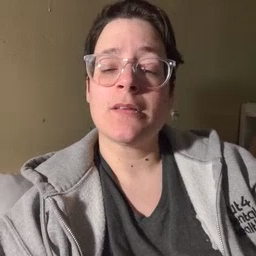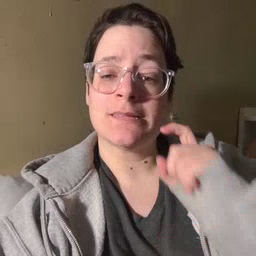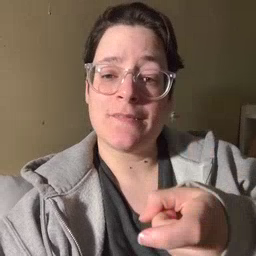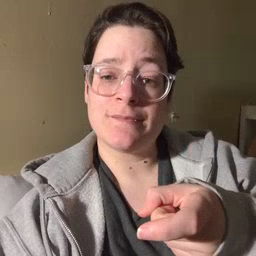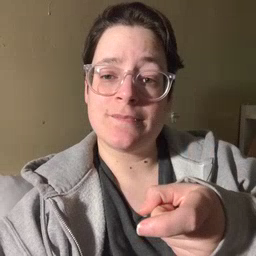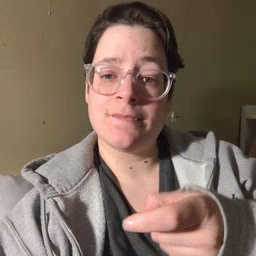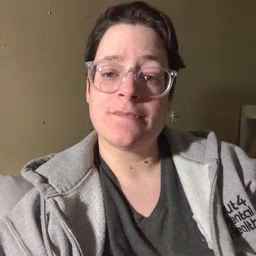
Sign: gift